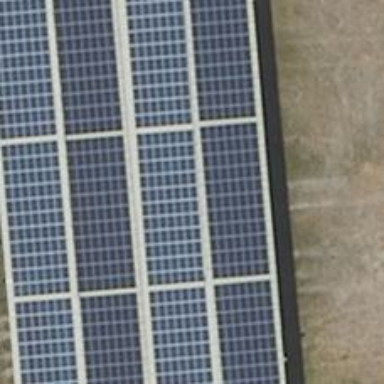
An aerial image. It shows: Solar photovoltaic panel generator producing electricity in small installation.